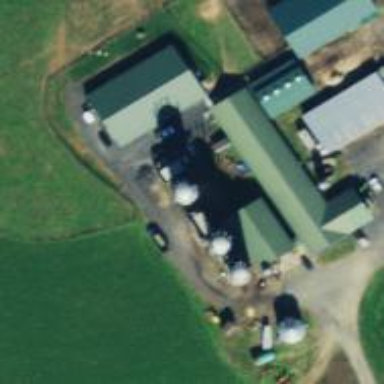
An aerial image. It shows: Silo.